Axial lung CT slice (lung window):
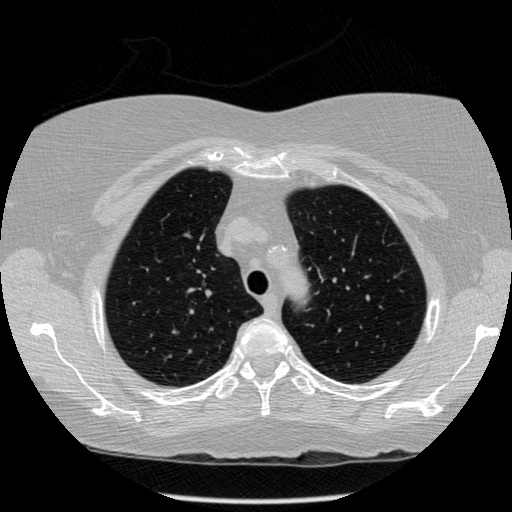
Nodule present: no